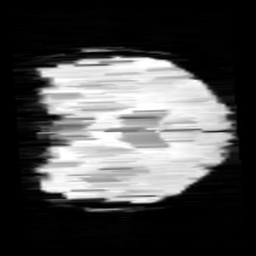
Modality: minIP
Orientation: coronal
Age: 10
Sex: female
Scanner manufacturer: siemens
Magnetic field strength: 3 T
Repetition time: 0.027 s
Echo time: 0.02 s